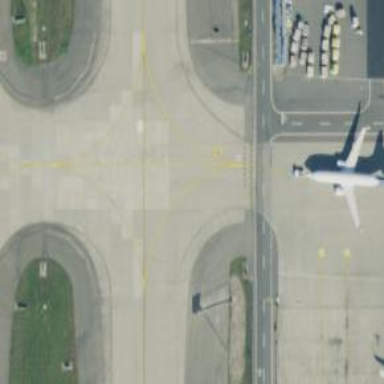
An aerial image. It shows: View of taxiway at the airport.